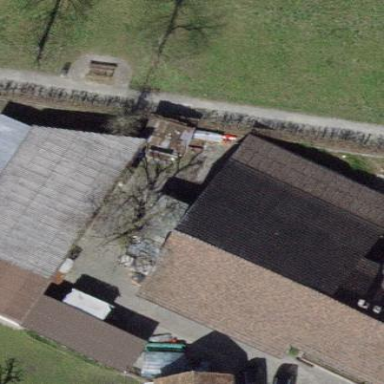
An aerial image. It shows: Farm building.